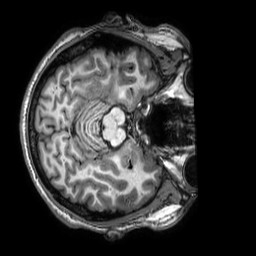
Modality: T1w
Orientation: axial
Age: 24
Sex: male
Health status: healthy
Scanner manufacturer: philips
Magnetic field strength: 3 T
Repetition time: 0.009 s
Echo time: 0.003996 s